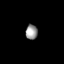
Tissue: lung
Cell type: Epithelial cells
Senescence score: 0.2224
Nuclear area (px): 174
Mean DAPI intensity: 151.345